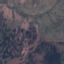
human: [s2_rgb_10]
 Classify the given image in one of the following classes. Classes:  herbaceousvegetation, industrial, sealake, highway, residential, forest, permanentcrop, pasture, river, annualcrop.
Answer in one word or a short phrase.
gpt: HerbaceousVegetation